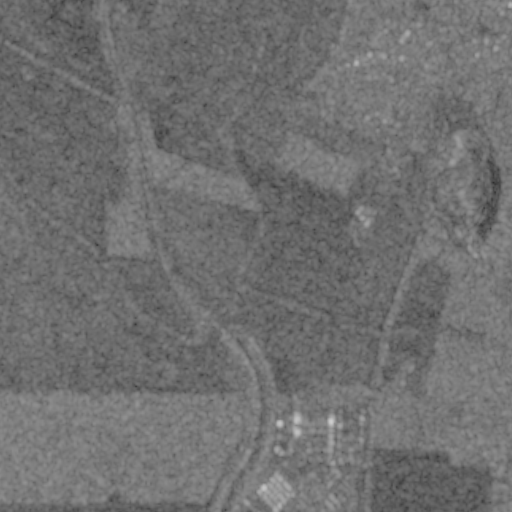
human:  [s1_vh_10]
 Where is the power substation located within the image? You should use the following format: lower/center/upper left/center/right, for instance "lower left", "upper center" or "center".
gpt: The power substation is located in the lower center of the image.
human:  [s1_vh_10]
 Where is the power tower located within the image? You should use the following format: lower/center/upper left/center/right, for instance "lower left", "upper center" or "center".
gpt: The power tower is located in the lower left of the image.
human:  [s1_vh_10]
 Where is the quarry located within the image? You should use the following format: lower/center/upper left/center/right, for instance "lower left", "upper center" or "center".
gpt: The quarry is located in the upper right of the image.
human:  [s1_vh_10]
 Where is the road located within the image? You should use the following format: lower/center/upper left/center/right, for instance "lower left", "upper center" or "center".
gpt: There is no road in the image.

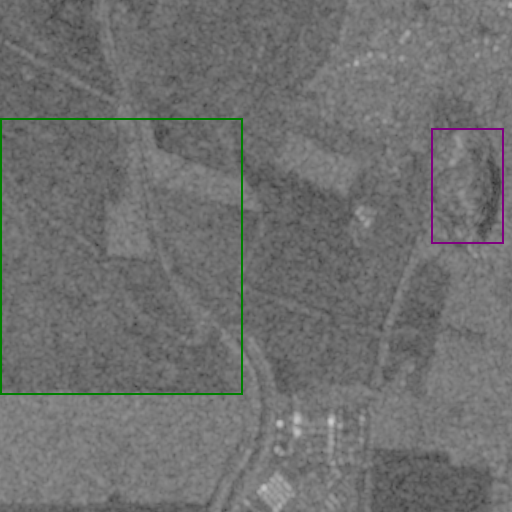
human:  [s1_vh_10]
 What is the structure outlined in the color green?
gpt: The structure outlined in green is a crop field.
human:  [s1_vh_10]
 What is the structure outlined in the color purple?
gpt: The structure outlined in purple is a quarry.
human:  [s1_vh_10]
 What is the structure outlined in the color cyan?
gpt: There is no cyan outline.